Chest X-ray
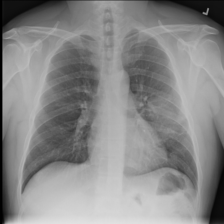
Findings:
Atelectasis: negative
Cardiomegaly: negative
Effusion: negative
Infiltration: negative
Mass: negative
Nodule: negative
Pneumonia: negative
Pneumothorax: negative
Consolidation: negative
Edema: negative
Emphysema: negative
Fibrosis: negative
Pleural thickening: negative
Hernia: negative